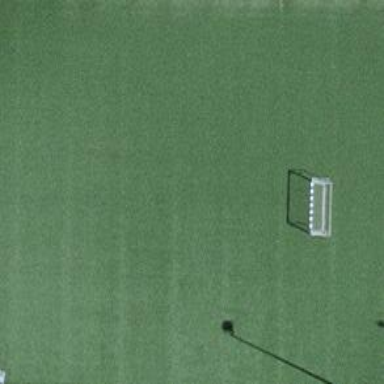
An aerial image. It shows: Artificial turf soccer pitch for leisure land.